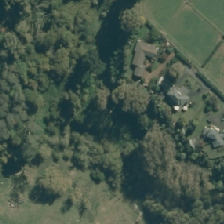
Land cover: indigenous_forest